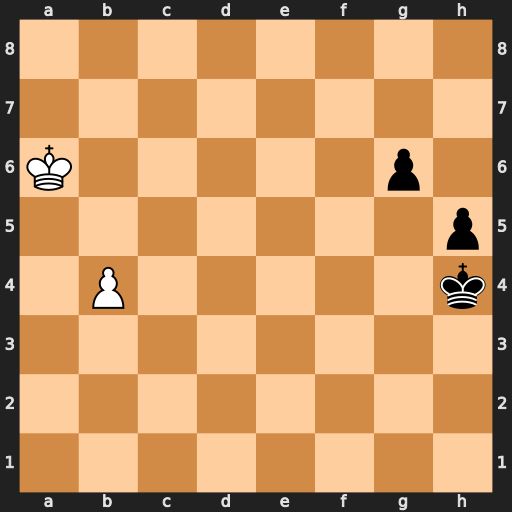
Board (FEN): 8/8/K5p1/7p/1P5k/8/8/8
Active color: w
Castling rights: -
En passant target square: -
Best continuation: b5 g5 b6 g4 b7 g3 b8=Q